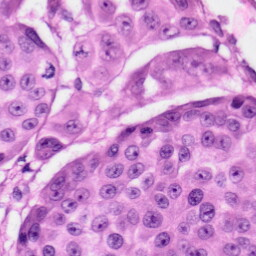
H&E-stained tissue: Skin